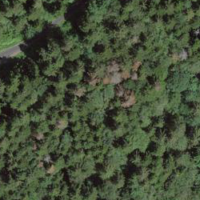
EUNIS habitat code: 43
Species observed at this site:
Fagus sylvatica